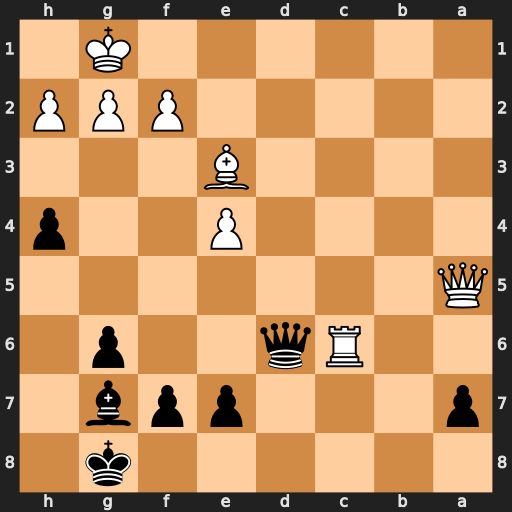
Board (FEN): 6k1/p3ppb1/2Rq2p1/Q7/4P2p/4B3/5PPP/6K1
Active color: b
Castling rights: -
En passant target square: -
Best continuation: Qd1+ Qe1 Qxe1#